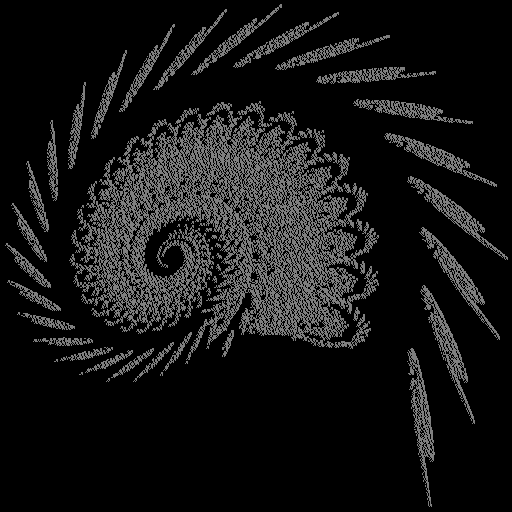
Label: fleabane